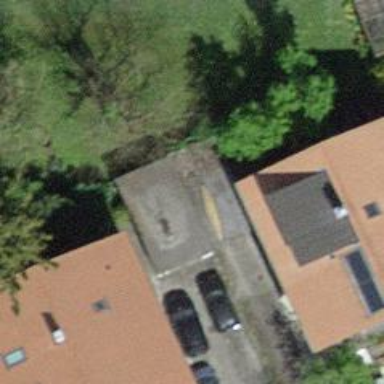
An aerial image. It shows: Garage building.